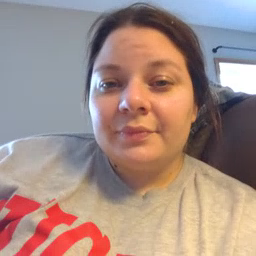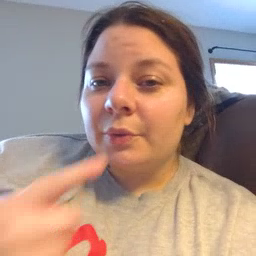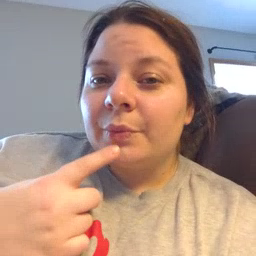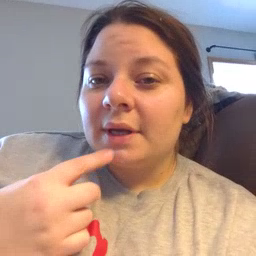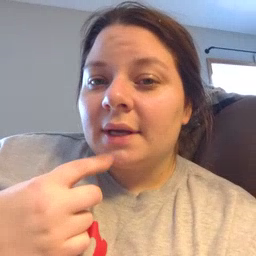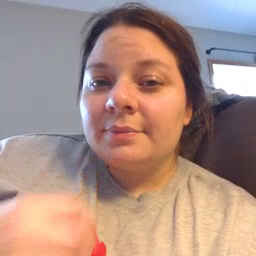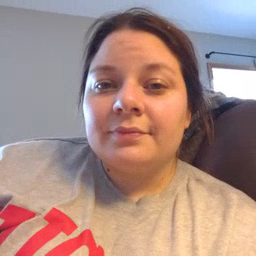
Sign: red